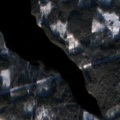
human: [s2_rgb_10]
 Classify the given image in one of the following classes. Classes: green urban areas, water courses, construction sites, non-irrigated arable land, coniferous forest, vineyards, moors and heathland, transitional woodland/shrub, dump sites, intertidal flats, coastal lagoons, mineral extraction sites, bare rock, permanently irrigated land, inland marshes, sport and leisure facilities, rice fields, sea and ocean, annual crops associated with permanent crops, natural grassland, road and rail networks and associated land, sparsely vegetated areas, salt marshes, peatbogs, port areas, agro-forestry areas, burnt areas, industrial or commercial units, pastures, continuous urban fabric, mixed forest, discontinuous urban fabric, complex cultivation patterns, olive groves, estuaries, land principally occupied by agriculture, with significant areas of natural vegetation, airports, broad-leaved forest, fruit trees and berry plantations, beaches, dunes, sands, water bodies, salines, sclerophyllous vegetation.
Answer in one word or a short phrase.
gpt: broad-leaved forest, coniferous forest, mixed forest, transitional woodland/shrub, water bodies